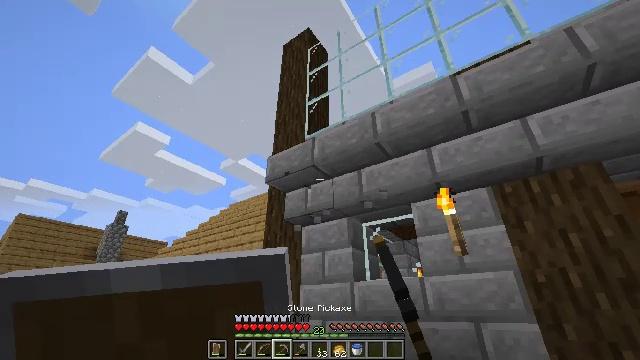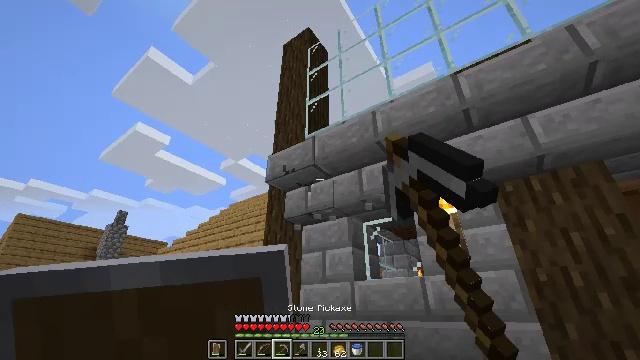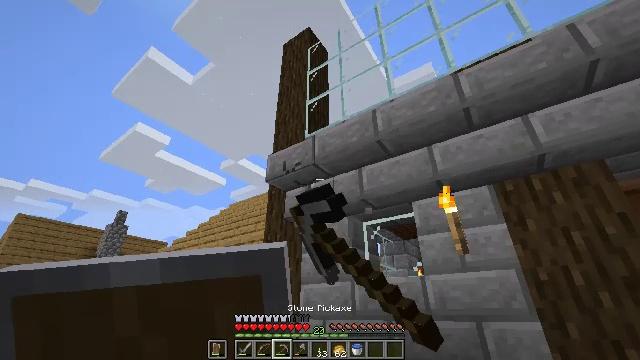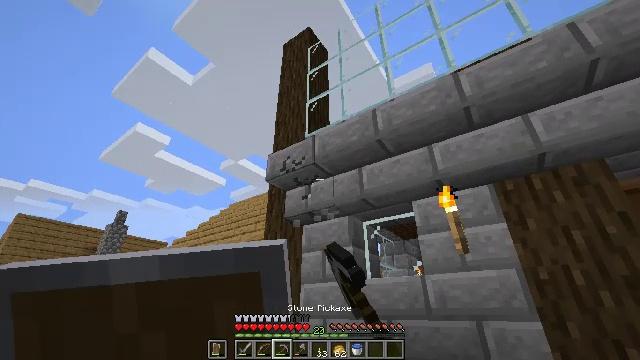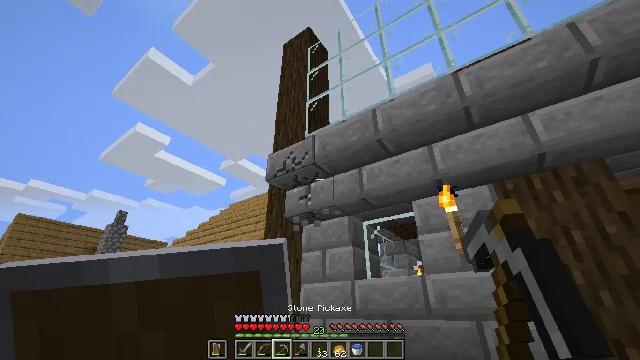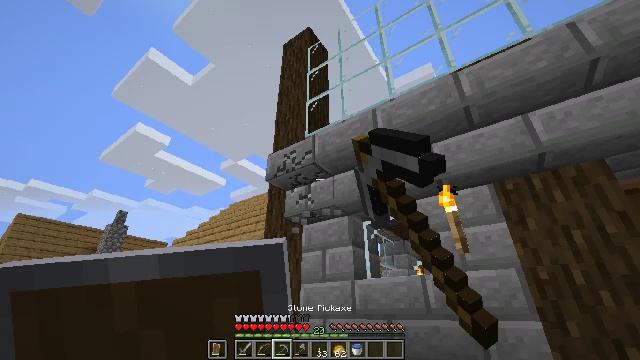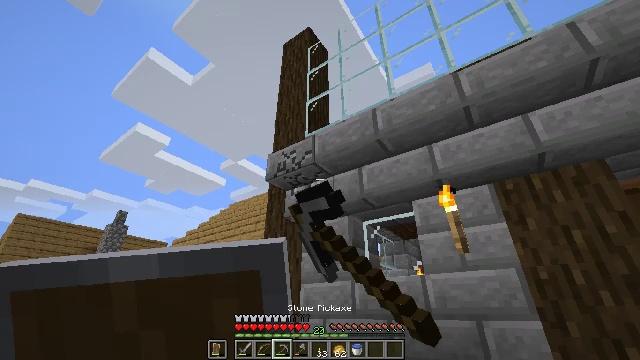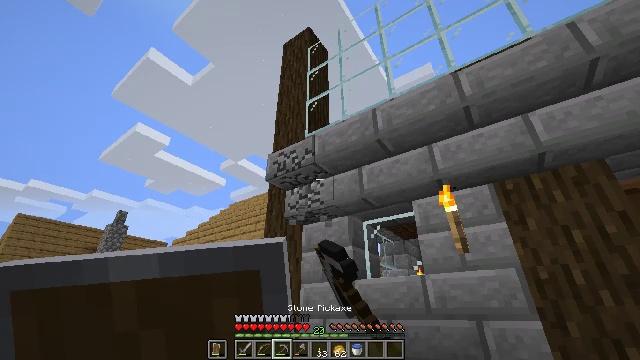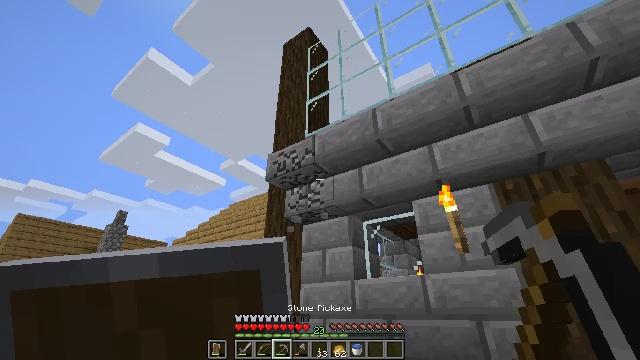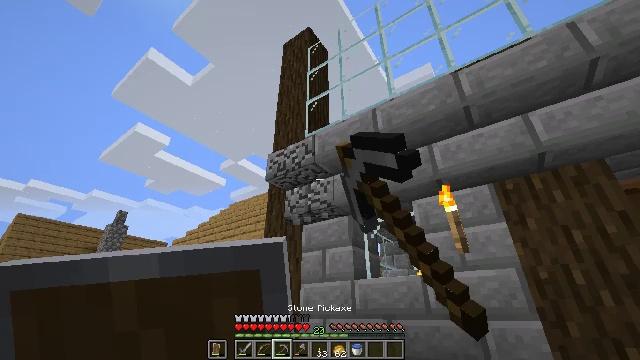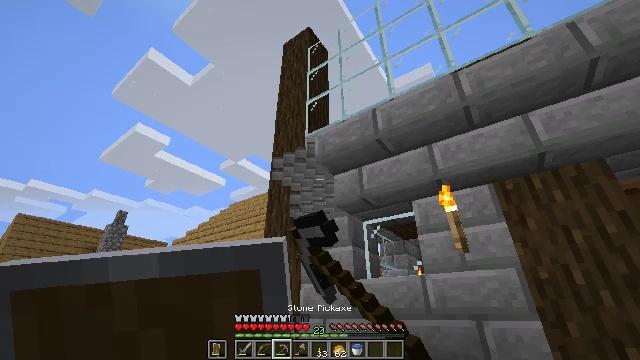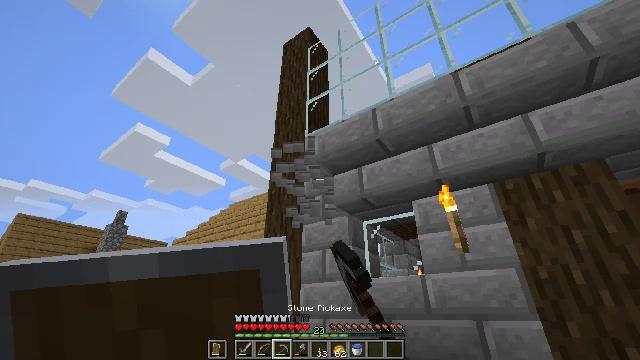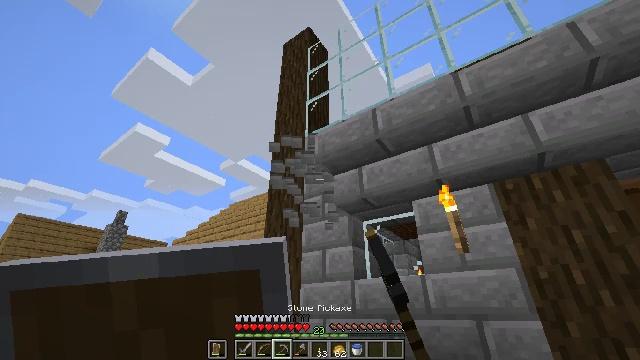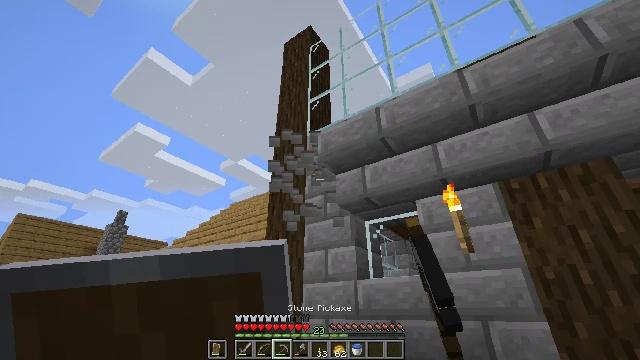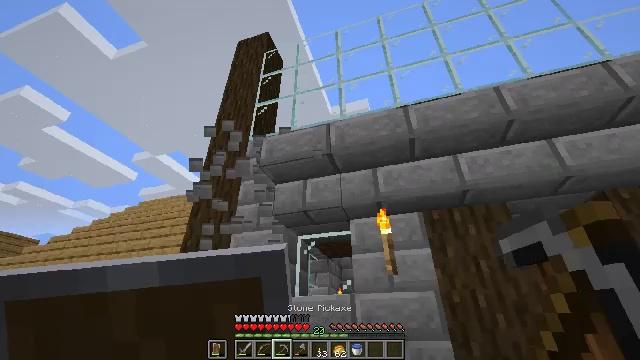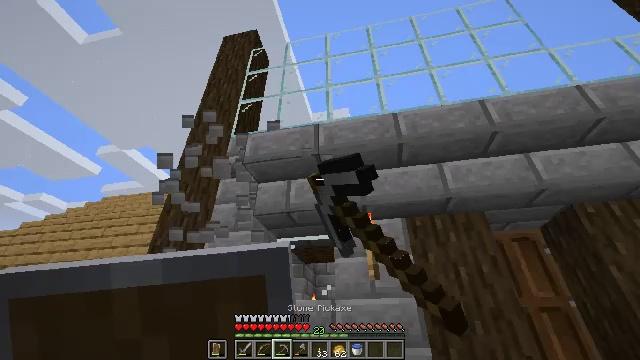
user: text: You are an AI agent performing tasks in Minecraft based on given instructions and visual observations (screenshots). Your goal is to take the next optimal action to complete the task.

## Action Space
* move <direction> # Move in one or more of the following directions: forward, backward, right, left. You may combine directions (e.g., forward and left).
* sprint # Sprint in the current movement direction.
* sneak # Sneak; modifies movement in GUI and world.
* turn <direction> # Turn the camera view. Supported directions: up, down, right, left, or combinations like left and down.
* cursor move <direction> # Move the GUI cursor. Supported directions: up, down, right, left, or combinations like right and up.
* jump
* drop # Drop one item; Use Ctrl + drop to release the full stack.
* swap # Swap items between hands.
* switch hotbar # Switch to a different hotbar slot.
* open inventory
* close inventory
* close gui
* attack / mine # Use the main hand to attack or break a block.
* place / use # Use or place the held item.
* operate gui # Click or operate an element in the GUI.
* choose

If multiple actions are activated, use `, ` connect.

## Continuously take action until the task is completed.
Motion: motion action
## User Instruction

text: Mine stone brick stairs block.
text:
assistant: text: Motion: attack / mine
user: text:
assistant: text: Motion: attack / mine
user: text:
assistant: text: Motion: attack / mine
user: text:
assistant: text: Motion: attack / mine
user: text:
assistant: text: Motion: attack / mine
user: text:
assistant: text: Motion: attack / mine
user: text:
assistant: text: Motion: attack / mine
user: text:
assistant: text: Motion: attack / mine
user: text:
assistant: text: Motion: attack / mine
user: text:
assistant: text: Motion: attack / mine
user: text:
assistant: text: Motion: attack / mine
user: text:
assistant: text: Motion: attack / mine
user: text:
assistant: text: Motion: move forward and move left, attack / mine
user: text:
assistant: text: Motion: move forward and move left, turn right and up, attack / mine
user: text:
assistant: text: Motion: move forward and move left, turn right and up, attack / mine
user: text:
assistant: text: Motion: move forward and move left, attack / mine
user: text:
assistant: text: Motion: attack / mine
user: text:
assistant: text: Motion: attack / mine
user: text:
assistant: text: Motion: attack / mine
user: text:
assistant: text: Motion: attack / mine
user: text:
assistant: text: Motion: attack / mine
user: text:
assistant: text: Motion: attack / mine
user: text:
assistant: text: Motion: attack / mine
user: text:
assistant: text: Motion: attack / mine
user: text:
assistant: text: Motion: attack / mine
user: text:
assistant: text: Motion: attack / mine
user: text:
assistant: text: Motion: attack / mine
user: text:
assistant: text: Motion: attack / mine
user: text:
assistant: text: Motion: attack / mine
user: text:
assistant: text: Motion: attack / mine